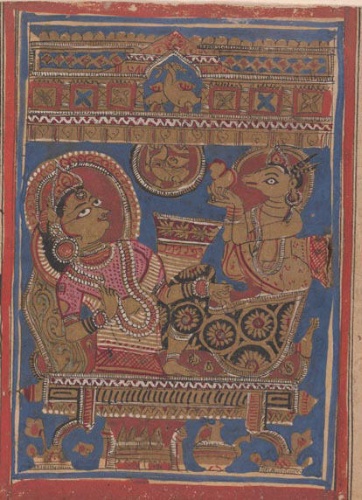
Date: 15th century
Object type: Folio
Classification: Paintings
Medium: Ink, opaque watercolor, and gold on paper
Culture: India (Gujarat)
Dimensions: Overall: 4 3/8 x 10 5/8 in. (11.1 x 27 cm)
Department: Asian Art
Credit line: Rogers Fund, 1955
Accession year: 1955
Repository: Metropolitan Museum of Art, New York, NY
Tags: Queens